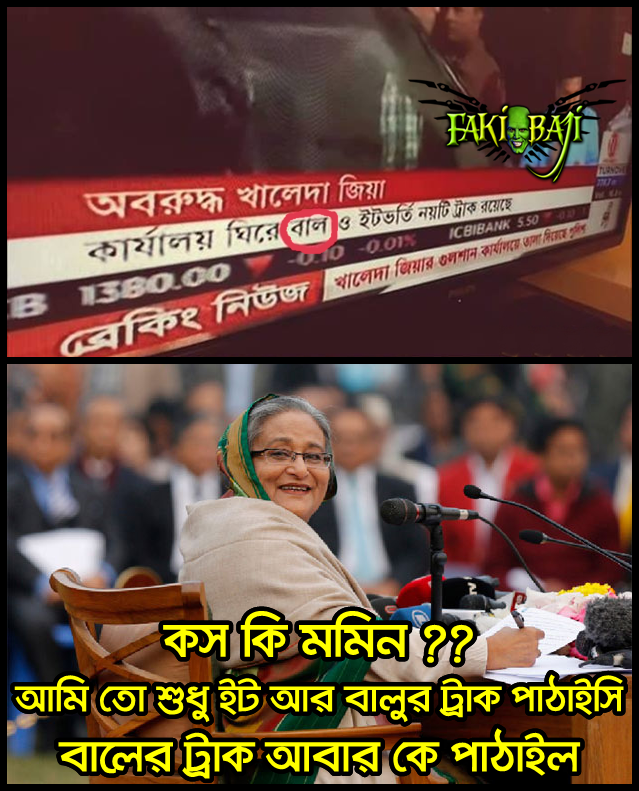
Caption: কস কি মমিন?? আমি তো শুধু ইট আর বালু ট্রাক পাঠাইসি বালের ট্রাক আবার কে পাঠাইল
Label: non-hate